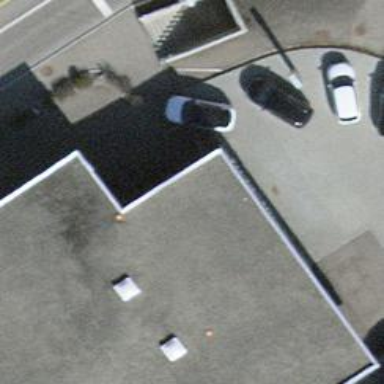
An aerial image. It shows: Car wash facility.